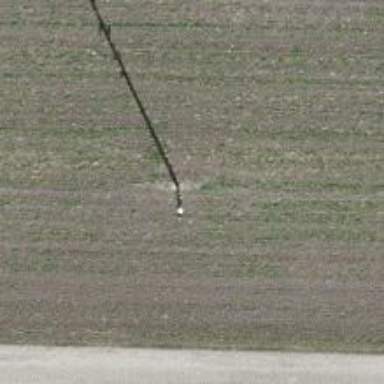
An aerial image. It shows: Power pole.